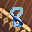
Label: 8